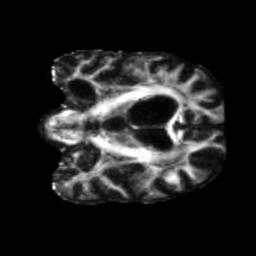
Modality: FA
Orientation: coronal
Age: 75
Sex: male
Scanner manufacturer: siemens
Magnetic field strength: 3 T
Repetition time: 5.25 s
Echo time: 0.08 s